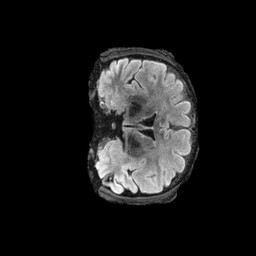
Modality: FLAIR
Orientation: coronal
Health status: ill
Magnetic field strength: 3 T